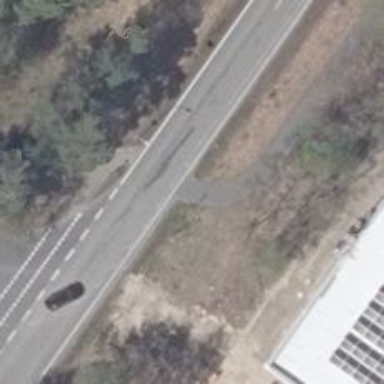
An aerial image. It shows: Road with "give way" sign.